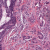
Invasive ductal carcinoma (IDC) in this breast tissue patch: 1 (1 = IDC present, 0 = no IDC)